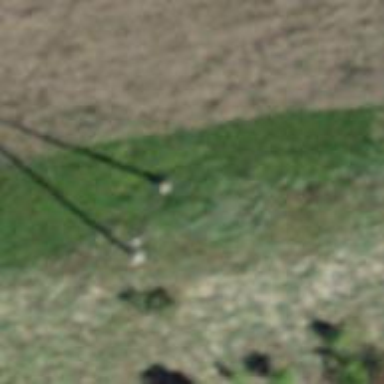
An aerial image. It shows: Power pole.